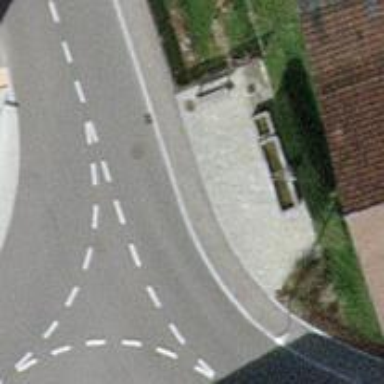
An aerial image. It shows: Bench.